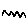
Label: zigzag